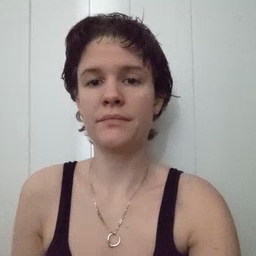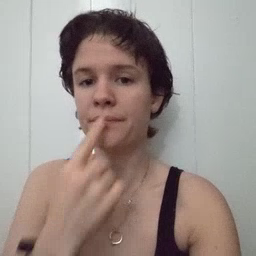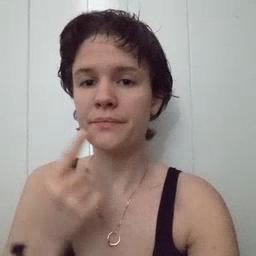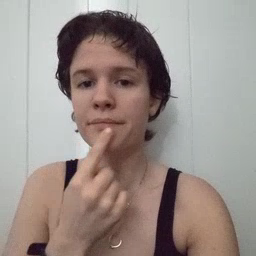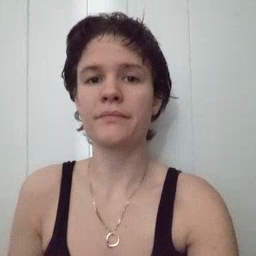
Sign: mouth